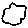
Label: cloud